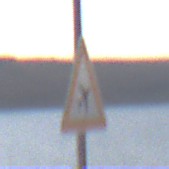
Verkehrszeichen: FlugbetriebLinks
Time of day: SunriseSunset
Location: Outdoor (RoadRail)
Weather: PartlyCloudy
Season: NotSpecified
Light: Natural